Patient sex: F
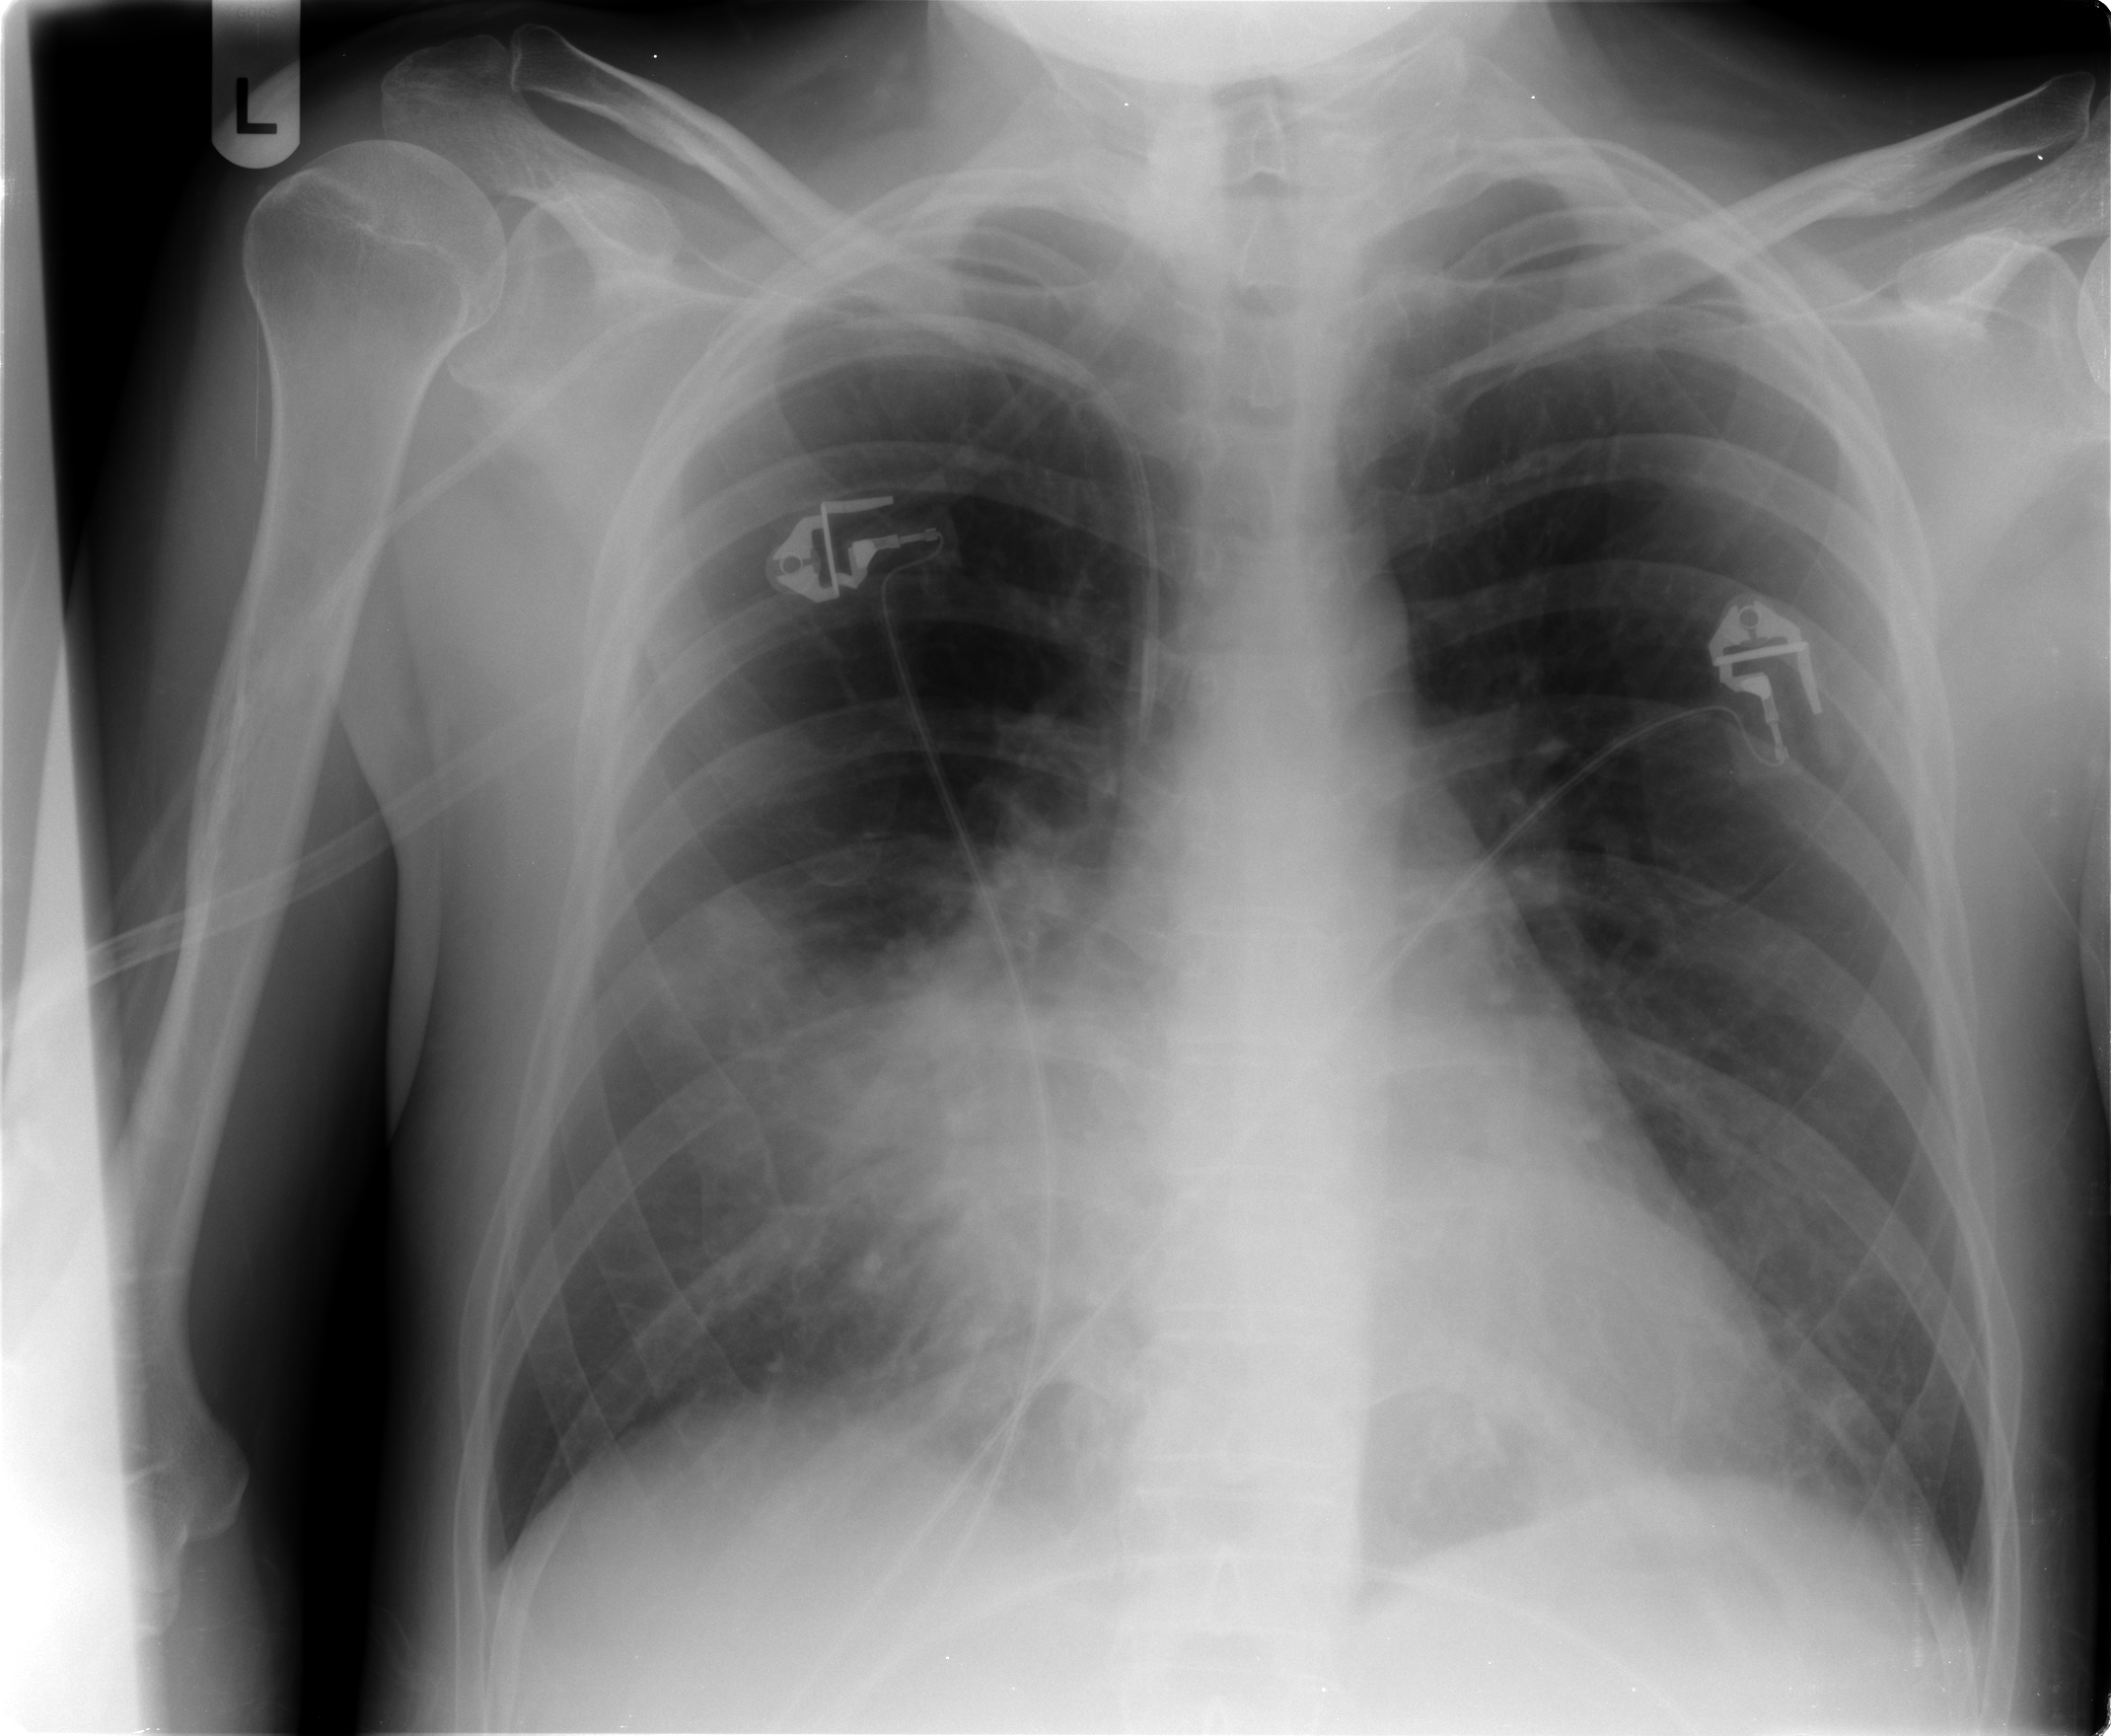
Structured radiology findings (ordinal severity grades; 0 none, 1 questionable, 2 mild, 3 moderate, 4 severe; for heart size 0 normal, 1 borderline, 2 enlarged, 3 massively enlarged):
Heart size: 1
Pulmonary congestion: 1
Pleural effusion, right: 0
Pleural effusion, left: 0
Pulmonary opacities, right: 2
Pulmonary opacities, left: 0
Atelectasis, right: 2
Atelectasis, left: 0